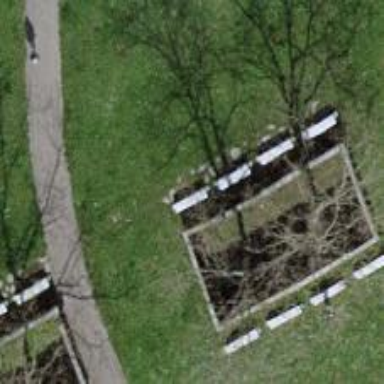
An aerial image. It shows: Bench for seating.